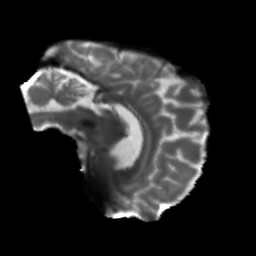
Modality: T2w
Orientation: sagittal
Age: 42
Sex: male
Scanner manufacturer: siemens
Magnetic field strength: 3 T
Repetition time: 5.25 s
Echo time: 0.08 s